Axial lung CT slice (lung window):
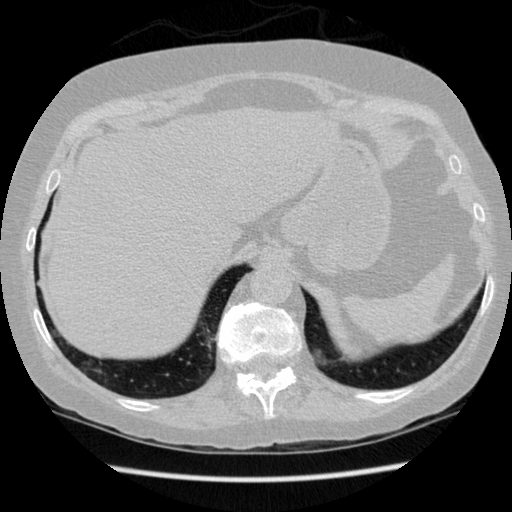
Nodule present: yes
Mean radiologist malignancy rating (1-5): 1